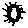
Label: sun